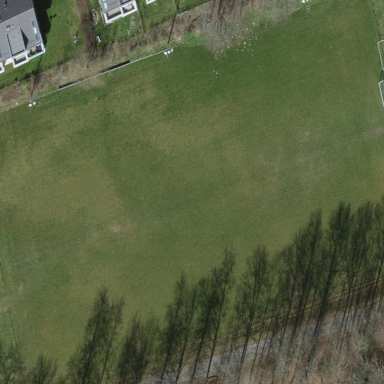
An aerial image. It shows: Soccer pitch with grass surface for leisure land.